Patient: sex M, age 34
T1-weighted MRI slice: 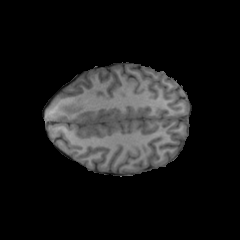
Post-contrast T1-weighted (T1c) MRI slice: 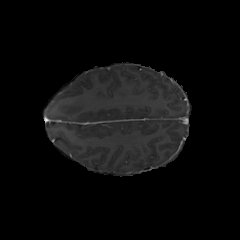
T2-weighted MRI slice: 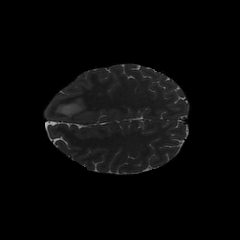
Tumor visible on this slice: yes
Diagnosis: Astrocytoma, IDH-mutant
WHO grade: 2